Question: I found <URL> explaining canvas per-pixel collision detection.
I'm working on a collision system for a javascript game using HTML5 canvas. Each object has an image as a sprite and when a non-transparent pixel of any one object overlaps another, the collision code is triggered. But before anything else the objects need to be moved so that they are just touching each other and no longer triggering a collision. I need help calculating the overlap of any two objects in terms of x and y in order to move one accordingly. Here's what we know:
- - - -
Another note: the images for these objects are uneven shapes, no perfect circles, but the radius from the center to the collision point can be calculated.
I haven't seen a lot of response, so I'll be more specific. In the image below, two objects are colliding. The overlap area is in red. How would you go about finding the lengths of the green lines?

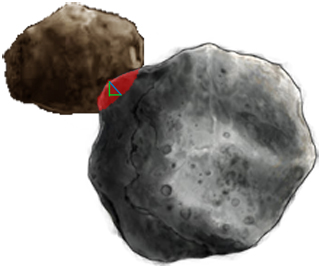
Answer: I'm honestly clueless about HTML 5 and how you can make games in pure HTML 5. But you would also need to know a velocity (IE, their direction. This way you can send them backwards from where they came)
If it was in a standard programming language, one method would be to use a while loop (moving the sprite back until the collision == false). Another method would be a more complicated calculation of how far the intersection is and subtract individual x and y values so they are not collided.
EDIT:
Then the easiest way is like I said, to put the object thats moving in a while loop that moves it backwards 1 pixel in each axis until its collision tests false. Example:
'''
int x1 = 500; //x location on screen
int y2 = 500; //y location
public boolean fixOffSetX(Sprite s) {
int x2 = s.getX();
int y2 = s.getY();
//not writing the whole thing
//enter a while loop until its not colliding anymore
while(collision is still true) {
x--; or x++;
//depending on direction
//(which is why you need to know velocity/direction of your sprites)
//do the same for the Y axis.
}
}
//This method will return if the 2 sprites collided, you do this one
public boolean collisionTest(Sprite s1, Sprite s2) {}
'''
You should look at doing very basic collisions, since it is a VERY complicated part of programming